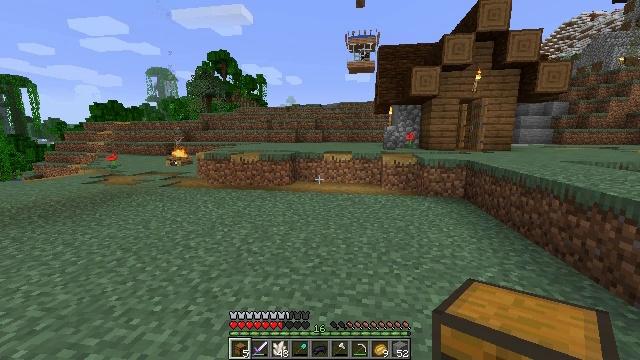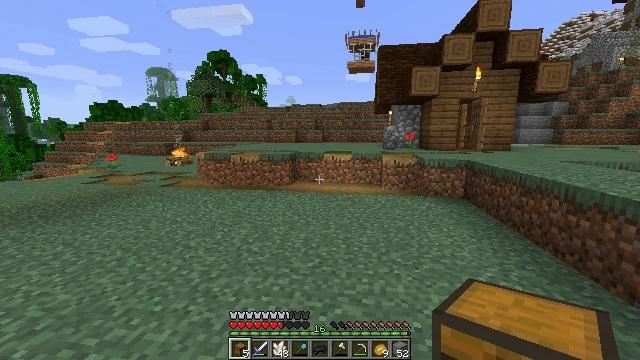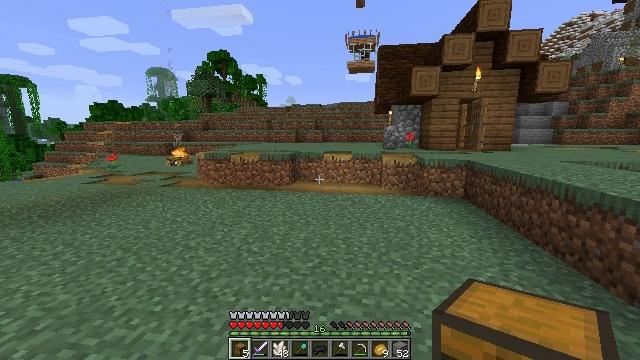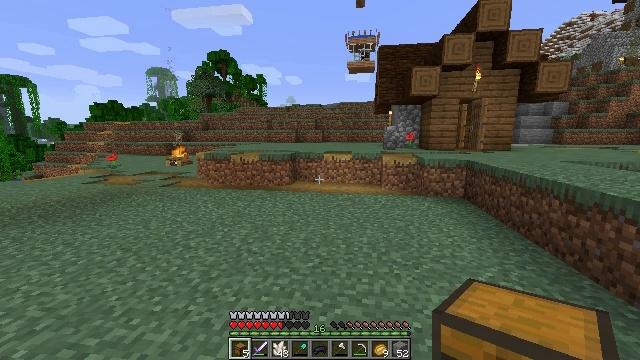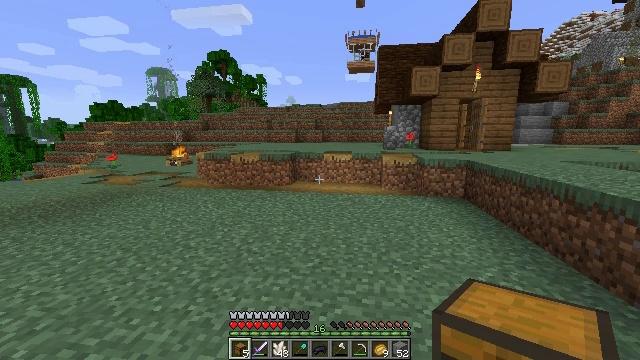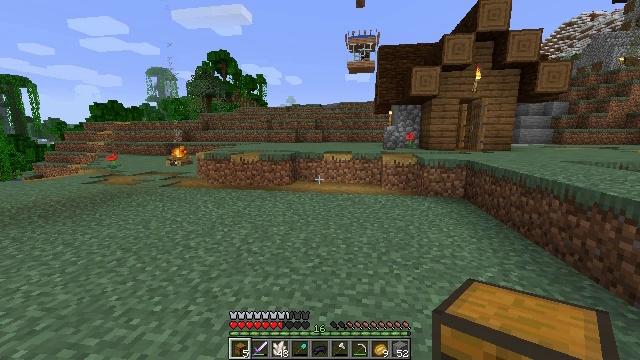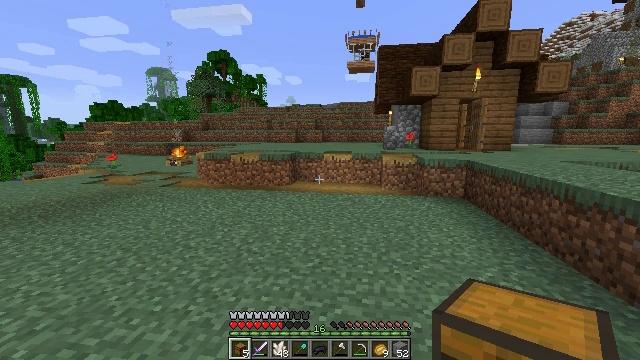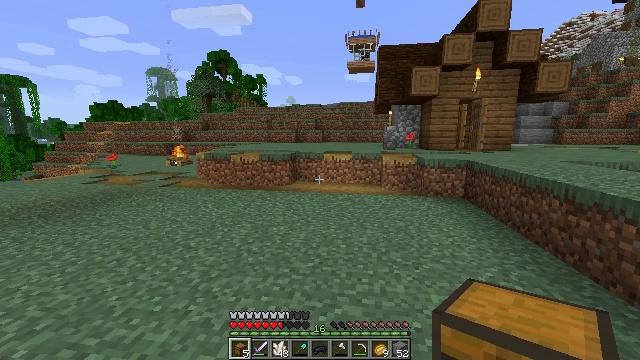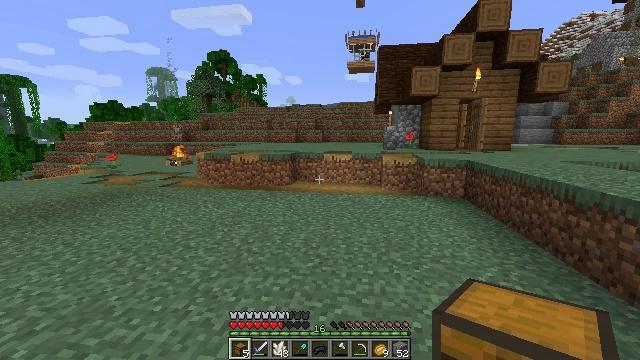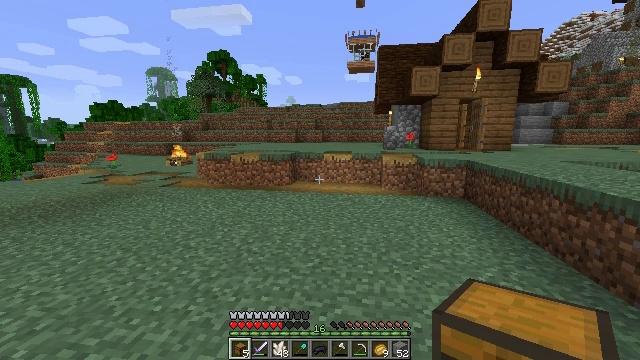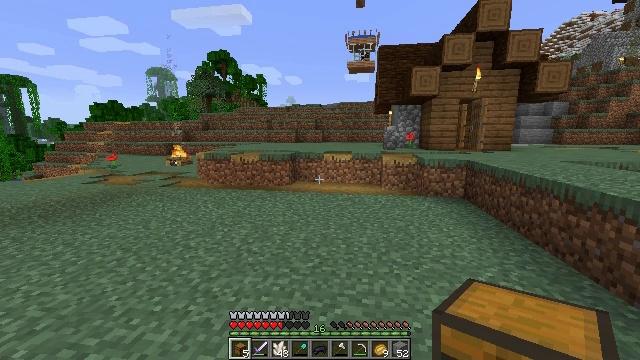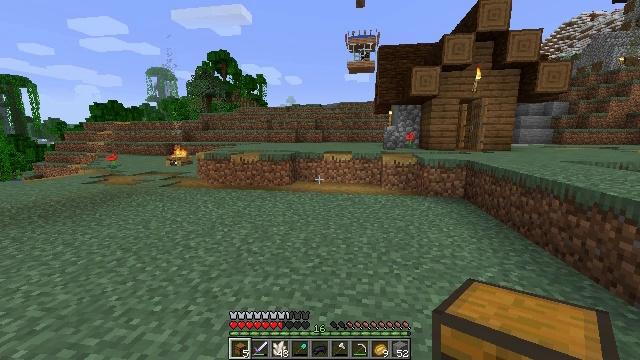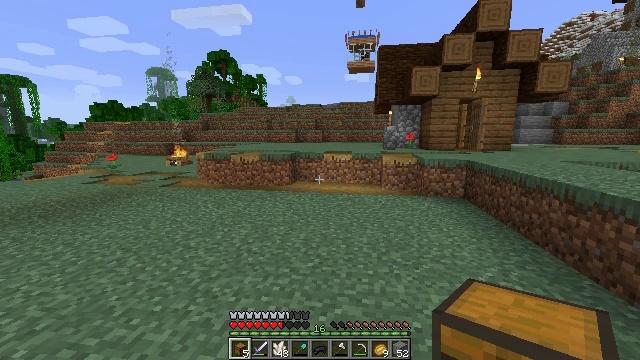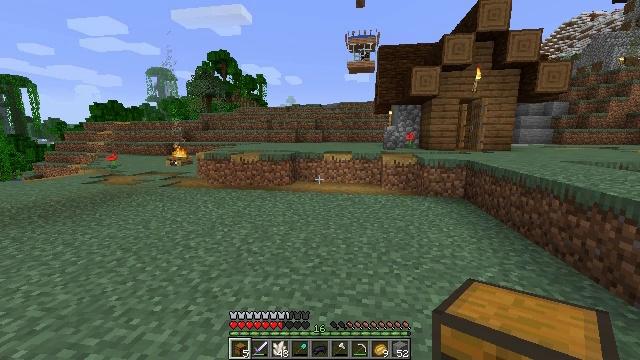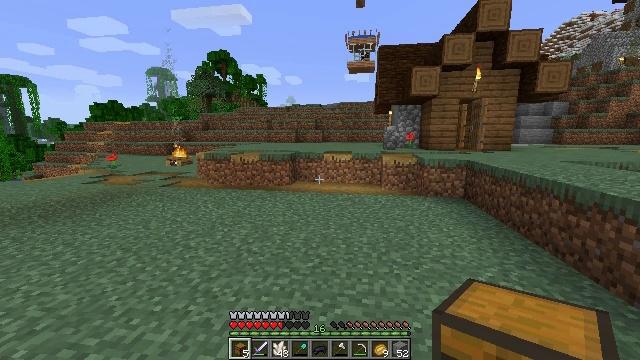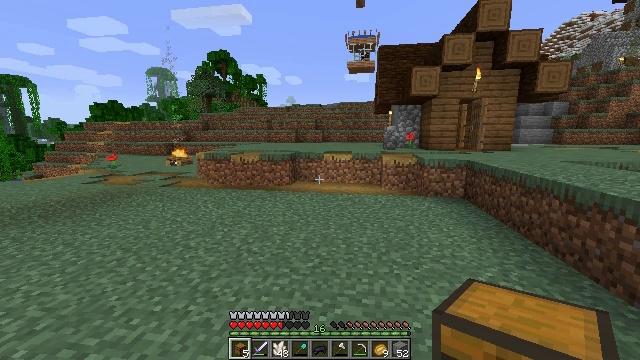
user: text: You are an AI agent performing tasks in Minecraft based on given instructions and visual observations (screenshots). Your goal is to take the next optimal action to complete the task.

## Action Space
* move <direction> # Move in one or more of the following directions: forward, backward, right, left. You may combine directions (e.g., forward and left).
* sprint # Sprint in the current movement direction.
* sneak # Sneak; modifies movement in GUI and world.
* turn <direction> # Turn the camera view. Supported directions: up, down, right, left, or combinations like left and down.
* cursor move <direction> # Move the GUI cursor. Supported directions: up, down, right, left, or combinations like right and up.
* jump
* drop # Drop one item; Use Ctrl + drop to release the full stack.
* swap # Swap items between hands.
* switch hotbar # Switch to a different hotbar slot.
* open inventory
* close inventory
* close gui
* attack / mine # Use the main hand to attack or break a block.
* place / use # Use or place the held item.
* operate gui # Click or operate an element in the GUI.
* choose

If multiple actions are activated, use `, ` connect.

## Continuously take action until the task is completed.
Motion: motion action
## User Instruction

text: Interact with the crafting table to craft a hopper.
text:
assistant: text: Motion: no_op
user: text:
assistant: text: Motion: no_op
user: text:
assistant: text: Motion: no_op
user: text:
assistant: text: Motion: no_op
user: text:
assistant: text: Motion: no_op
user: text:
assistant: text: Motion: no_op
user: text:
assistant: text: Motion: no_op
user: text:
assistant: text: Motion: no_op
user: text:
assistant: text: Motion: no_op
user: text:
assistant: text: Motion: no_op
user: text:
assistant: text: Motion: no_op
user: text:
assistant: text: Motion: no_op
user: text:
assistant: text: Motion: no_op
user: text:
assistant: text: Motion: no_op
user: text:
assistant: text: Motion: no_op
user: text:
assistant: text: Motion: no_op
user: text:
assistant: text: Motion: no_op
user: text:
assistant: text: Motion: no_op
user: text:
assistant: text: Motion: no_op
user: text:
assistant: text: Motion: no_op
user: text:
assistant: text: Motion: no_op
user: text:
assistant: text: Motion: no_op
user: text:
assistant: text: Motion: no_op
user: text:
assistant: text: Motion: no_op
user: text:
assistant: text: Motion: no_op
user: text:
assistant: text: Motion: no_op
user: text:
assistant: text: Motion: no_op
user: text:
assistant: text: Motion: no_op
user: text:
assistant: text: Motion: no_op
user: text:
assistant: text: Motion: no_op